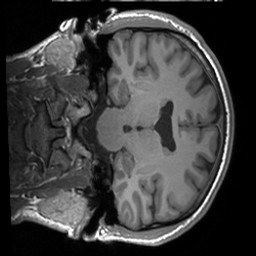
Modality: T1w
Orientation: coronal
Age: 25
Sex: male
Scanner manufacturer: siemens
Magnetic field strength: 3 T
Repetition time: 1.9 s
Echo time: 0.00226 s